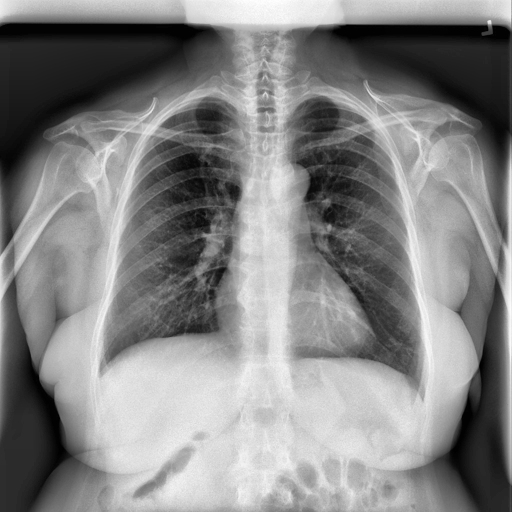
Finding: NORMAL